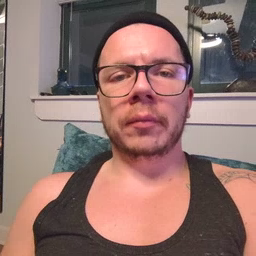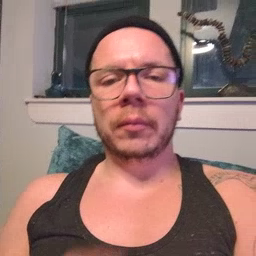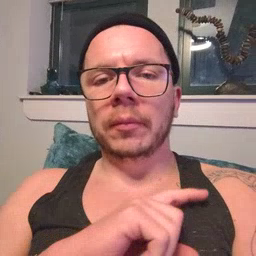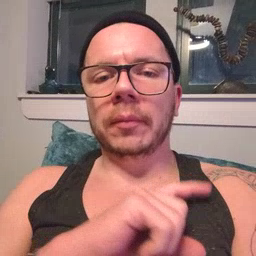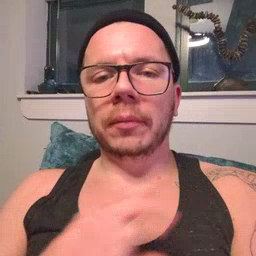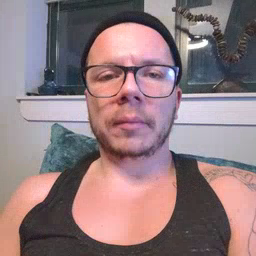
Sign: police